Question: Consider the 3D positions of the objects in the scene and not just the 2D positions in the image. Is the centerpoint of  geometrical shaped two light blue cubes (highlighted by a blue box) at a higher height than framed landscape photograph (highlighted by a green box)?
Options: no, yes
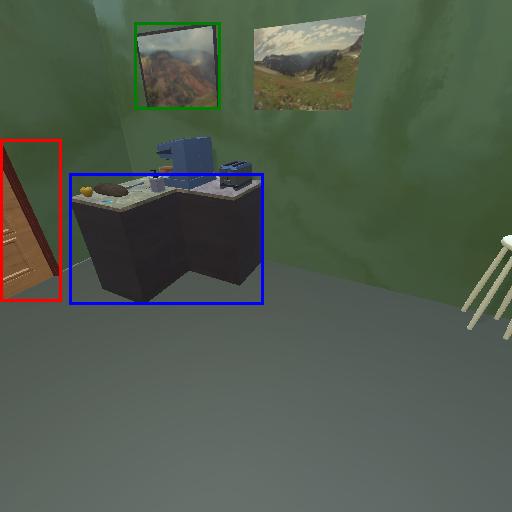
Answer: no